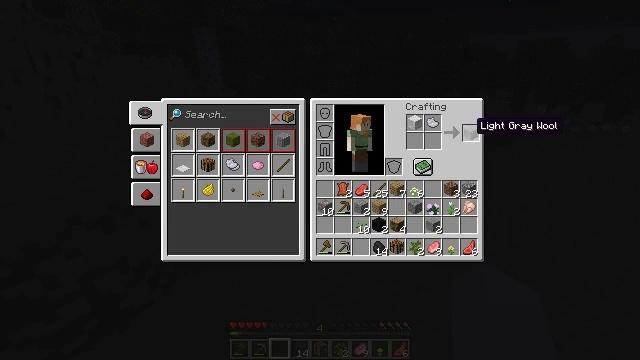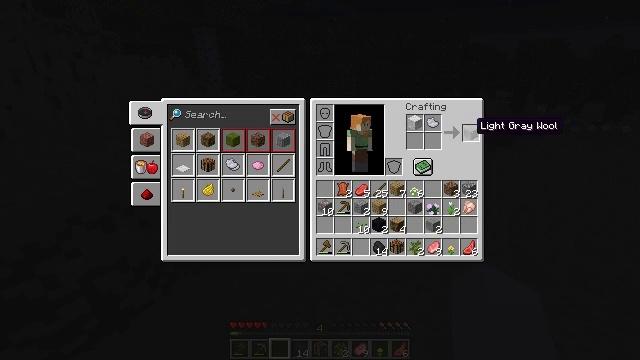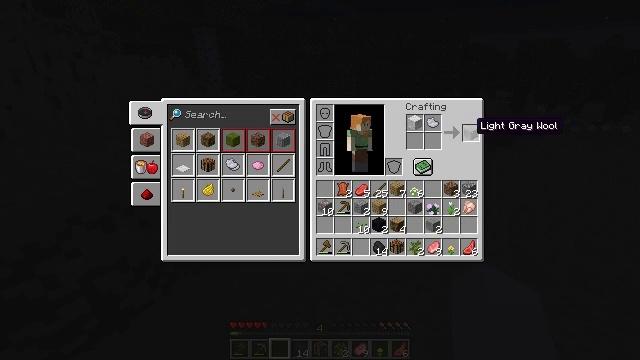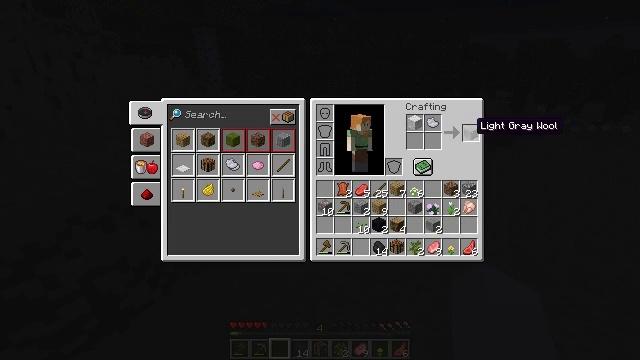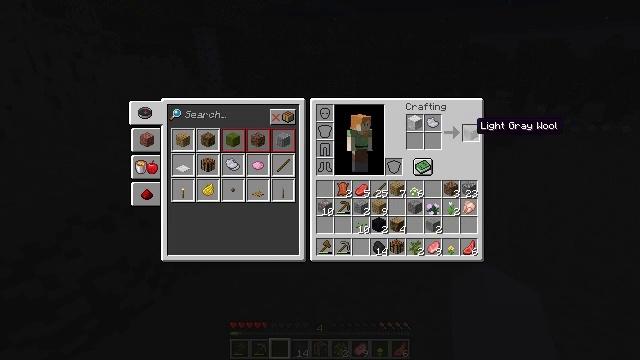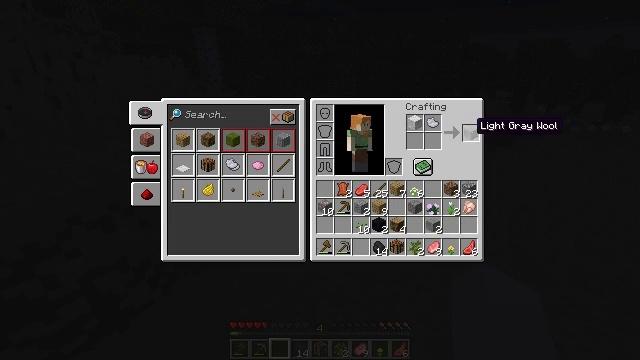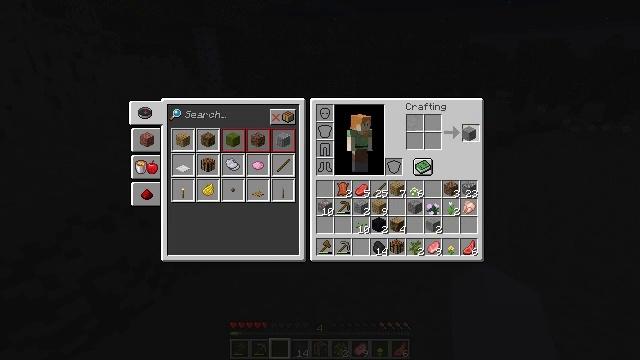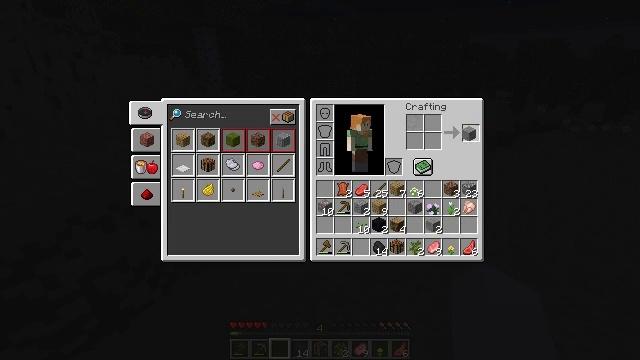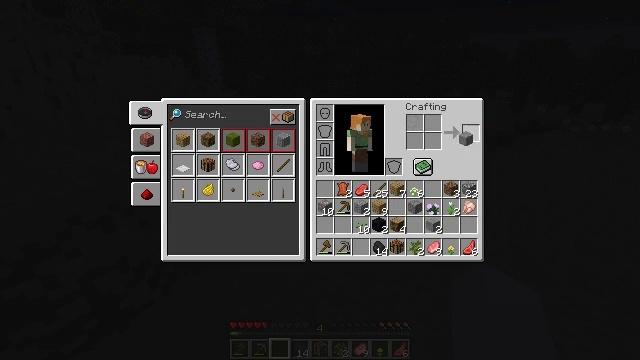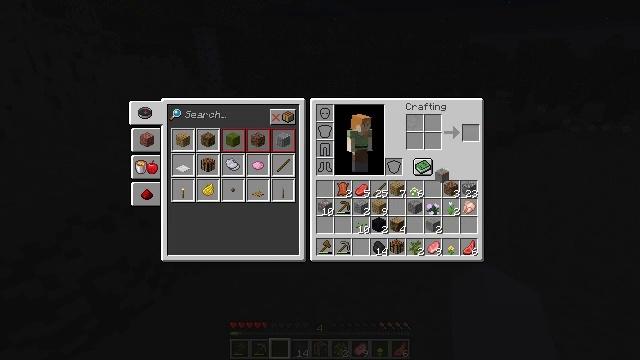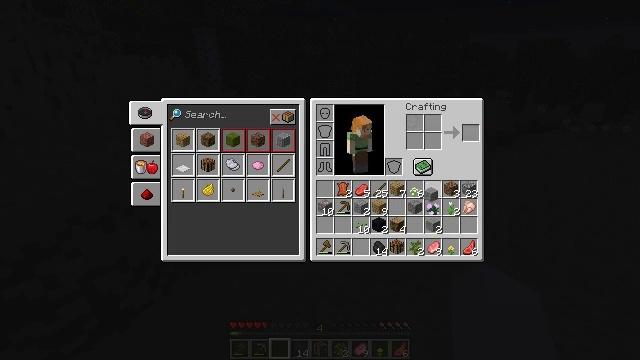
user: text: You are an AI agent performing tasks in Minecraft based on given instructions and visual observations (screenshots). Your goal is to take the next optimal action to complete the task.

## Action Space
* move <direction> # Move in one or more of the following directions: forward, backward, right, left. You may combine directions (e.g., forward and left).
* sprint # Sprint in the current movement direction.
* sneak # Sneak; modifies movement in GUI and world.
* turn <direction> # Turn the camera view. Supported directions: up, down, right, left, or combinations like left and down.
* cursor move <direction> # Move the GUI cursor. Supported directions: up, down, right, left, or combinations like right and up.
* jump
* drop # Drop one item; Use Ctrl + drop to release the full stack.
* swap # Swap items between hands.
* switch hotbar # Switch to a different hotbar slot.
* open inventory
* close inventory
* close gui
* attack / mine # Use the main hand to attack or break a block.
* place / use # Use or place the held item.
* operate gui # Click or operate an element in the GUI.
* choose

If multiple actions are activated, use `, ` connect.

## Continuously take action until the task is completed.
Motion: motion action
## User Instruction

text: Combine materials to craft light gray wool.
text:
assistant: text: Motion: no_op
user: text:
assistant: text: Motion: no_op
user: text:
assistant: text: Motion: no_op
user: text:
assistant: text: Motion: no_op
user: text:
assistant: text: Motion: no_op
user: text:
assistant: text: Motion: operate gui
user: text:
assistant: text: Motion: operate gui
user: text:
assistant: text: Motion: no_op
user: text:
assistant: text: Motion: cursor move left and down
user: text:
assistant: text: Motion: cursor move left and down
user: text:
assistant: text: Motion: no_op